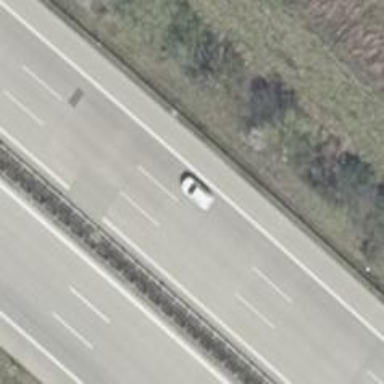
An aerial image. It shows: Motorway with concrete surface.